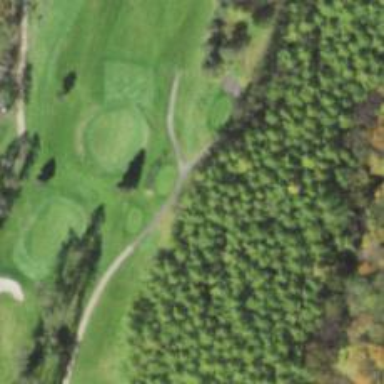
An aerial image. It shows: Path used for both walking and golf.